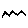
Label: zigzag